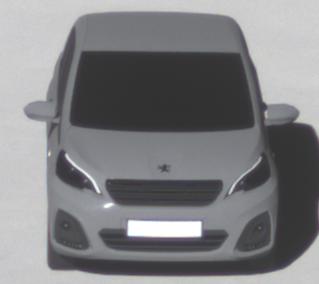
Make: Peugeot
Model: 108 1.0 VTi 68
Detailed model: 108
Model produced from: 2015/03
Model produced until: 2016/10
Doors: 3
Color: gray
Road condition: dry road
Daytime: midday
Contrast: high contrast